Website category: movie
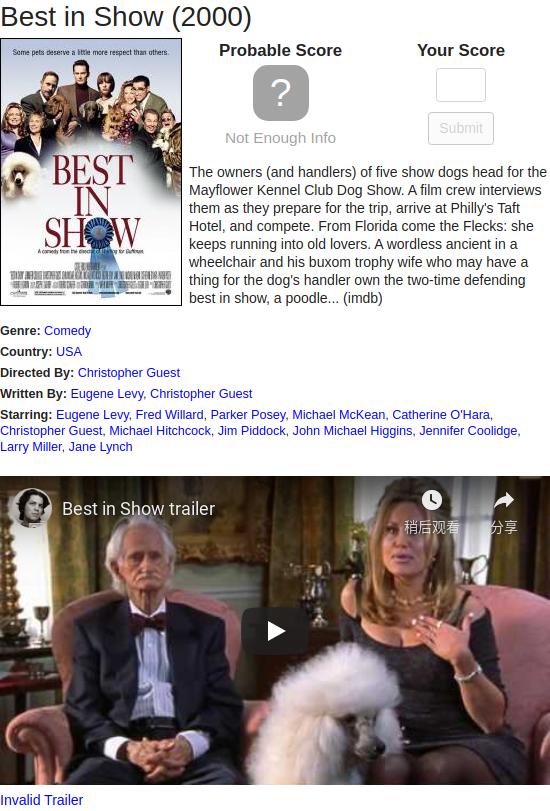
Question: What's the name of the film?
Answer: Best in Show

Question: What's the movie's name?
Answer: Best in Show

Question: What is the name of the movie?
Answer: Best in Show

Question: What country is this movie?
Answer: USA

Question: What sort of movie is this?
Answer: Comedy

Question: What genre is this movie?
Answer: Comedy

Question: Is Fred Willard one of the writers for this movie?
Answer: no

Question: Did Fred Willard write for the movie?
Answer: no

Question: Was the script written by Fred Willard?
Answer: no

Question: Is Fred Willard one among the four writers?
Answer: no

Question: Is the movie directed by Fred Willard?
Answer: no

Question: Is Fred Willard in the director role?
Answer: no

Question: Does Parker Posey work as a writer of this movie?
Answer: no

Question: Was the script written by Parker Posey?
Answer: no

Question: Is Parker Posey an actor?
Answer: yes

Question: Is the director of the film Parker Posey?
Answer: no

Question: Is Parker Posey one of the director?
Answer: no

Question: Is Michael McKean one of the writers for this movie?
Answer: no

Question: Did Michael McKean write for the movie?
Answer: no

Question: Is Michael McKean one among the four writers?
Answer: no

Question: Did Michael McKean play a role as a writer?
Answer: no

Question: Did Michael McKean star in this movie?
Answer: yes

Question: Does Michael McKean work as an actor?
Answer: yes

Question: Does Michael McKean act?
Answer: yes

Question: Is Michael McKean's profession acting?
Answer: yes

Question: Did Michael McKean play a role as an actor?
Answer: yes

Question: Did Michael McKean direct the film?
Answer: no

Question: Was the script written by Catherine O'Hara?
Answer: no

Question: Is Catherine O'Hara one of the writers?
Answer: no

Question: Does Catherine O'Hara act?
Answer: yes

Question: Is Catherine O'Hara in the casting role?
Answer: yes

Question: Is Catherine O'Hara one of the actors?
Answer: yes

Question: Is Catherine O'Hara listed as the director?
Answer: no

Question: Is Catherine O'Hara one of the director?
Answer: no

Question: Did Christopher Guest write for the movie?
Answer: no

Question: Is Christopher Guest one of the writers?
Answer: no

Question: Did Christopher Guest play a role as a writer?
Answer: no

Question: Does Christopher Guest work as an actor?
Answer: yes

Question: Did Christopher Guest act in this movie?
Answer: yes

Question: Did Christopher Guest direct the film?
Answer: no

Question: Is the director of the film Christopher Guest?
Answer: no

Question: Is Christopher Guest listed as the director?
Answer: no

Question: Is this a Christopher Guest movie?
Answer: no

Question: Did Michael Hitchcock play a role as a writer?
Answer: no

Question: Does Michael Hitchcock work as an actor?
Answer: yes

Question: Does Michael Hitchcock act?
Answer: yes

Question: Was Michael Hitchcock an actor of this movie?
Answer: yes

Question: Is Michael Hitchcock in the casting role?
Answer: yes

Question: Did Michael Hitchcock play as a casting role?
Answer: yes

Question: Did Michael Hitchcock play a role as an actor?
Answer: yes

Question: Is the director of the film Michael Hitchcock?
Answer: no

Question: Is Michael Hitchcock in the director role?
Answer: no

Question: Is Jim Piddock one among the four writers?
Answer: no

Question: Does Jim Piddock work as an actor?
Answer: yes

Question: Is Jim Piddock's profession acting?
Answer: yes

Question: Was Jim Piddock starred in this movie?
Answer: yes

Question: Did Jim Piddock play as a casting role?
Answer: yes

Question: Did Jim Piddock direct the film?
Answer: no

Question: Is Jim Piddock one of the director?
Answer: no

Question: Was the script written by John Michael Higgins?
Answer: no

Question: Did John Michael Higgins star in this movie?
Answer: yes

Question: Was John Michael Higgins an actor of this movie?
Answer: yes

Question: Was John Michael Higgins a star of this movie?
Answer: yes

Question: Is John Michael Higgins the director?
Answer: no